Field crop: maize
Growth stage: 2
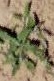
Species: atriplex